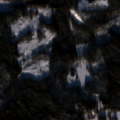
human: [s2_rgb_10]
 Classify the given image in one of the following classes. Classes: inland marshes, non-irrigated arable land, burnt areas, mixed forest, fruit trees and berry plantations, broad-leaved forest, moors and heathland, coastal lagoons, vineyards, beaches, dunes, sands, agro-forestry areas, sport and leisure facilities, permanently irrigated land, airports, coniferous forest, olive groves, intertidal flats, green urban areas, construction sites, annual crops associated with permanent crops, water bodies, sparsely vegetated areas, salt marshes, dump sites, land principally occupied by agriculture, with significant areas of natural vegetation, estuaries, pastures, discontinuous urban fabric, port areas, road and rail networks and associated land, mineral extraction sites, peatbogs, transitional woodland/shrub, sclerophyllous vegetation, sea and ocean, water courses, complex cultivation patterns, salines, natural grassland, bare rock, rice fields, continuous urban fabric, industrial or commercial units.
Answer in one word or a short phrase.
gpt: coniferous forest, mixed forest, transitional woodland/shrub